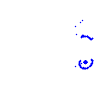
Particle: proton